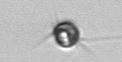
Label: Acanthoica_quattrospina